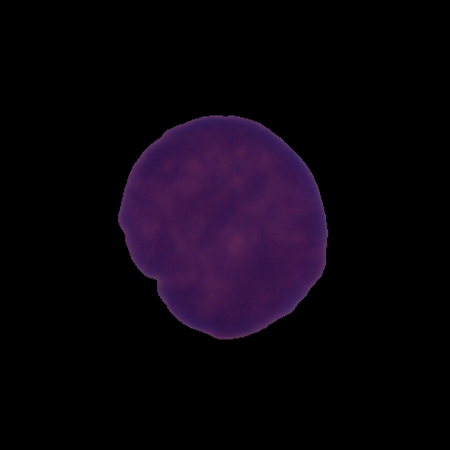
Label: cancer